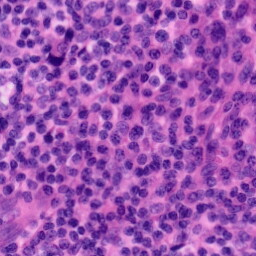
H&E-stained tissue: Tonsil